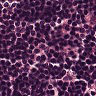
Metastatic tissue present: no